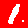
Digit: 1